Question:
I am looking for what is the best layout to use to accomplish the following in android. This resembles a row that would be repeated.
The current row is composed of 5 view controls (Two images and three text labels).
I am pretty sure that I can handle it using a nested Table Layout. However, from what I read so far. It can be handled much better using a relative layout.
Any ideas? It would be great if you can include a sample layout in your post.
Thanks,
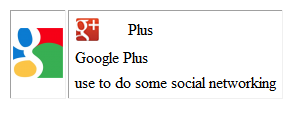
Answer: Relative Layouts are in most cases what you should use. You can position views inside the Relative Layout with attributes like
'''
android:alignParentTop="true" // This puts the view at the top of the Relative Layout
'''
or
'''
android:layout_below="@id/view" // This puts the view below another view
'''
I can't test it right now, but here's how I would implement your example with a Relative Layout:
'''
<?xml version="1.0" encoding="utf-8"?>
<RelativeLayout xmlns:android="http://schemas.android.com/apk/res/android"
android:layout_width="wrap_content"
android:layout_height="wrap_content">
<ImageView
android:id="@+id/ivBigImage"
android:layout_width="wrap_content"
android:layout_height="wrap_content"
android:src="@drawable/bigImage"
android:layout_centerVertical="true" />
<ImageView
android:id="@+id/ivSmallImage"
android:layout_width="wrap_content"
android:layout_height="wrap_content"
android:src="@drawable/smallImage"
android:layout_toRightOf="@id/ivBigImage"/>
<TextView
android:id="@+id/tvTextOne"
android:layout_width="wrap_content"
android:layout_height="wrap_content"
android:text="Plus"
android:layout_toRightOf="@id/ivSmallImage" />
<TextView
android:id="@+id/tvTextTwo"
android:layout_width="wrap_content"
android:layout_height="wrap_content"
android:text="Google Plus"
android:layout_toRightOf="@id/ivBigImage"
android:layout_below="@id/ivSmallImage/>
<TextView
android:id="@+id/tvTextThree"
android:layout_width="wrap_content"
android:layout_height="wrap_content"
android:text="use to do some social networking"
android:layout_toRightOf="@id/ivBigImage"
android:layout_below="@id/tvTextTwo/>
</RelativeLayout>
'''
Of course you should never hardcode strings like I did in this example :D